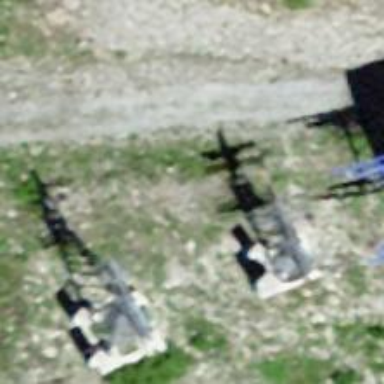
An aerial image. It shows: Pylon used for aerialway.